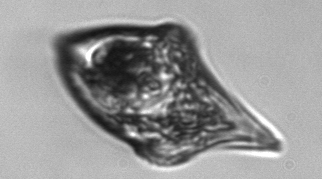
Label: Gyrodinium